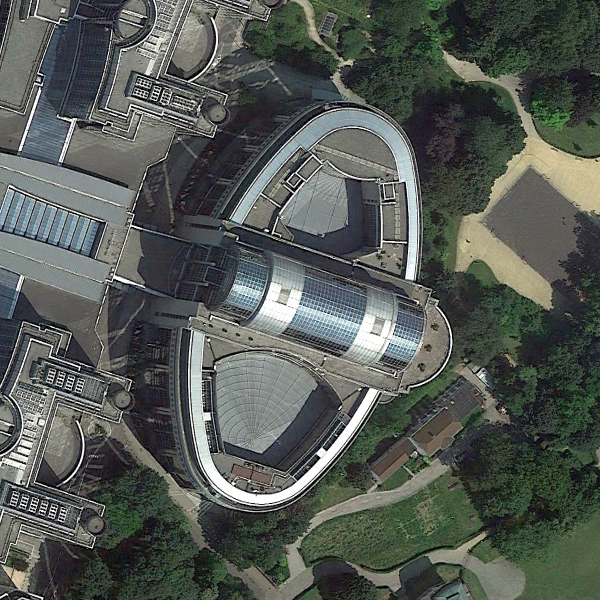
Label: Center